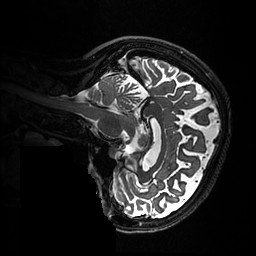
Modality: T2w
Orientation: sagittal
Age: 56
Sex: female
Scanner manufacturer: ge
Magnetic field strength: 3 T
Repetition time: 3.202 s
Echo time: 0.06643 s